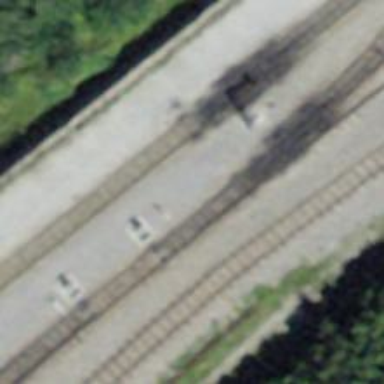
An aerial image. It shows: Preserved narrow-gauge railway with siding for services.